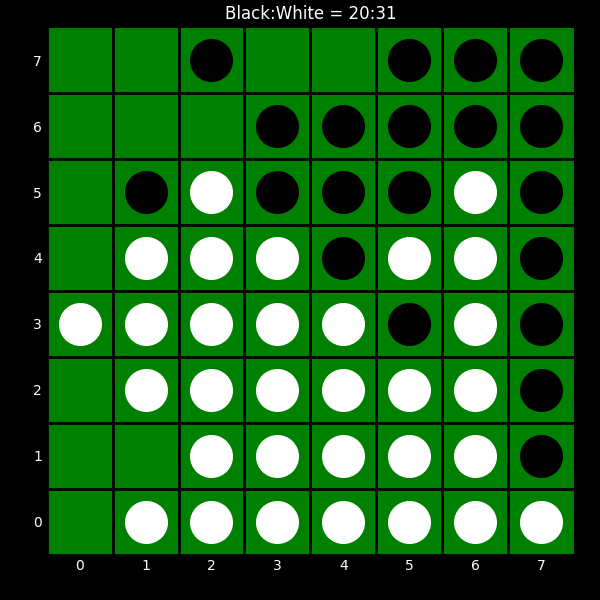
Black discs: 20
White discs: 31